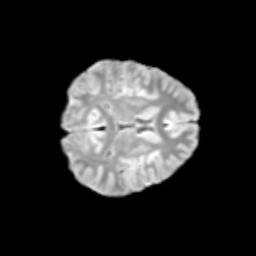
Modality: T2w
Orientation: axial
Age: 11
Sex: male
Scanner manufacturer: siemens
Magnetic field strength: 3 T
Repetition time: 3.8 s
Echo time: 0.07 s